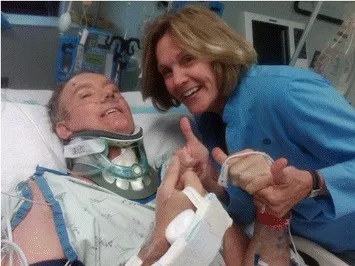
The patient and his wife giving a "thumbs up" in the surgical intensive care unit on postoperative day 1 after spinal fusion and Halo removal.
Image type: medical_photograph (other_medical_photograph)